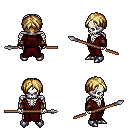
a pixel art fantasy rpg character, male body template, skeleton, red robe, teal pants, blonde parted hairstyle, cloth bracers, metal boots, spear, four views (front, back, left, right), 2x2 character sprite sheet, small pixel art, hard edges, no anti-aliasing